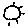
Label: sun